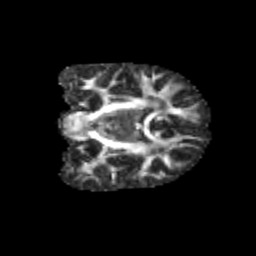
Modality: FA
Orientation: coronal
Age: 11
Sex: male
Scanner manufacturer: siemens
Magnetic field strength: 3 T
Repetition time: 3.8 s
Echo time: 0.07 s